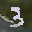
Label: 3